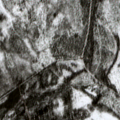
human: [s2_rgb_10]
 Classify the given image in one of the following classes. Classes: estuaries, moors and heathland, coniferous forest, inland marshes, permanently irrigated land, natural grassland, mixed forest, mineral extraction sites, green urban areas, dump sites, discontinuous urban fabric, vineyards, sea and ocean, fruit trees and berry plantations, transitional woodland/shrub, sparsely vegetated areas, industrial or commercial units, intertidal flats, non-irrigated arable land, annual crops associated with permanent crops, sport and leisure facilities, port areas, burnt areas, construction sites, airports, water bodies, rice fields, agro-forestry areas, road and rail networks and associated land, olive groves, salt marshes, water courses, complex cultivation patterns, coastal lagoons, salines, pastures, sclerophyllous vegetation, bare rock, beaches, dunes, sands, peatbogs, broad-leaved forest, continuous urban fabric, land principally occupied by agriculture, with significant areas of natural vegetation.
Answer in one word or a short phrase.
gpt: coniferous forest, transitional woodland/shrub